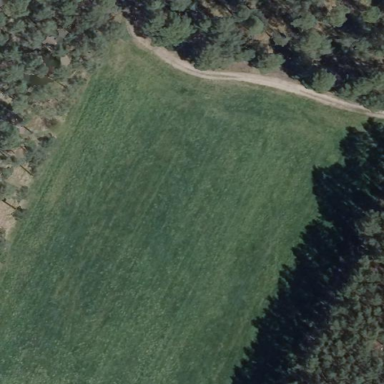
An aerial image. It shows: Beautiful meadow.